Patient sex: M
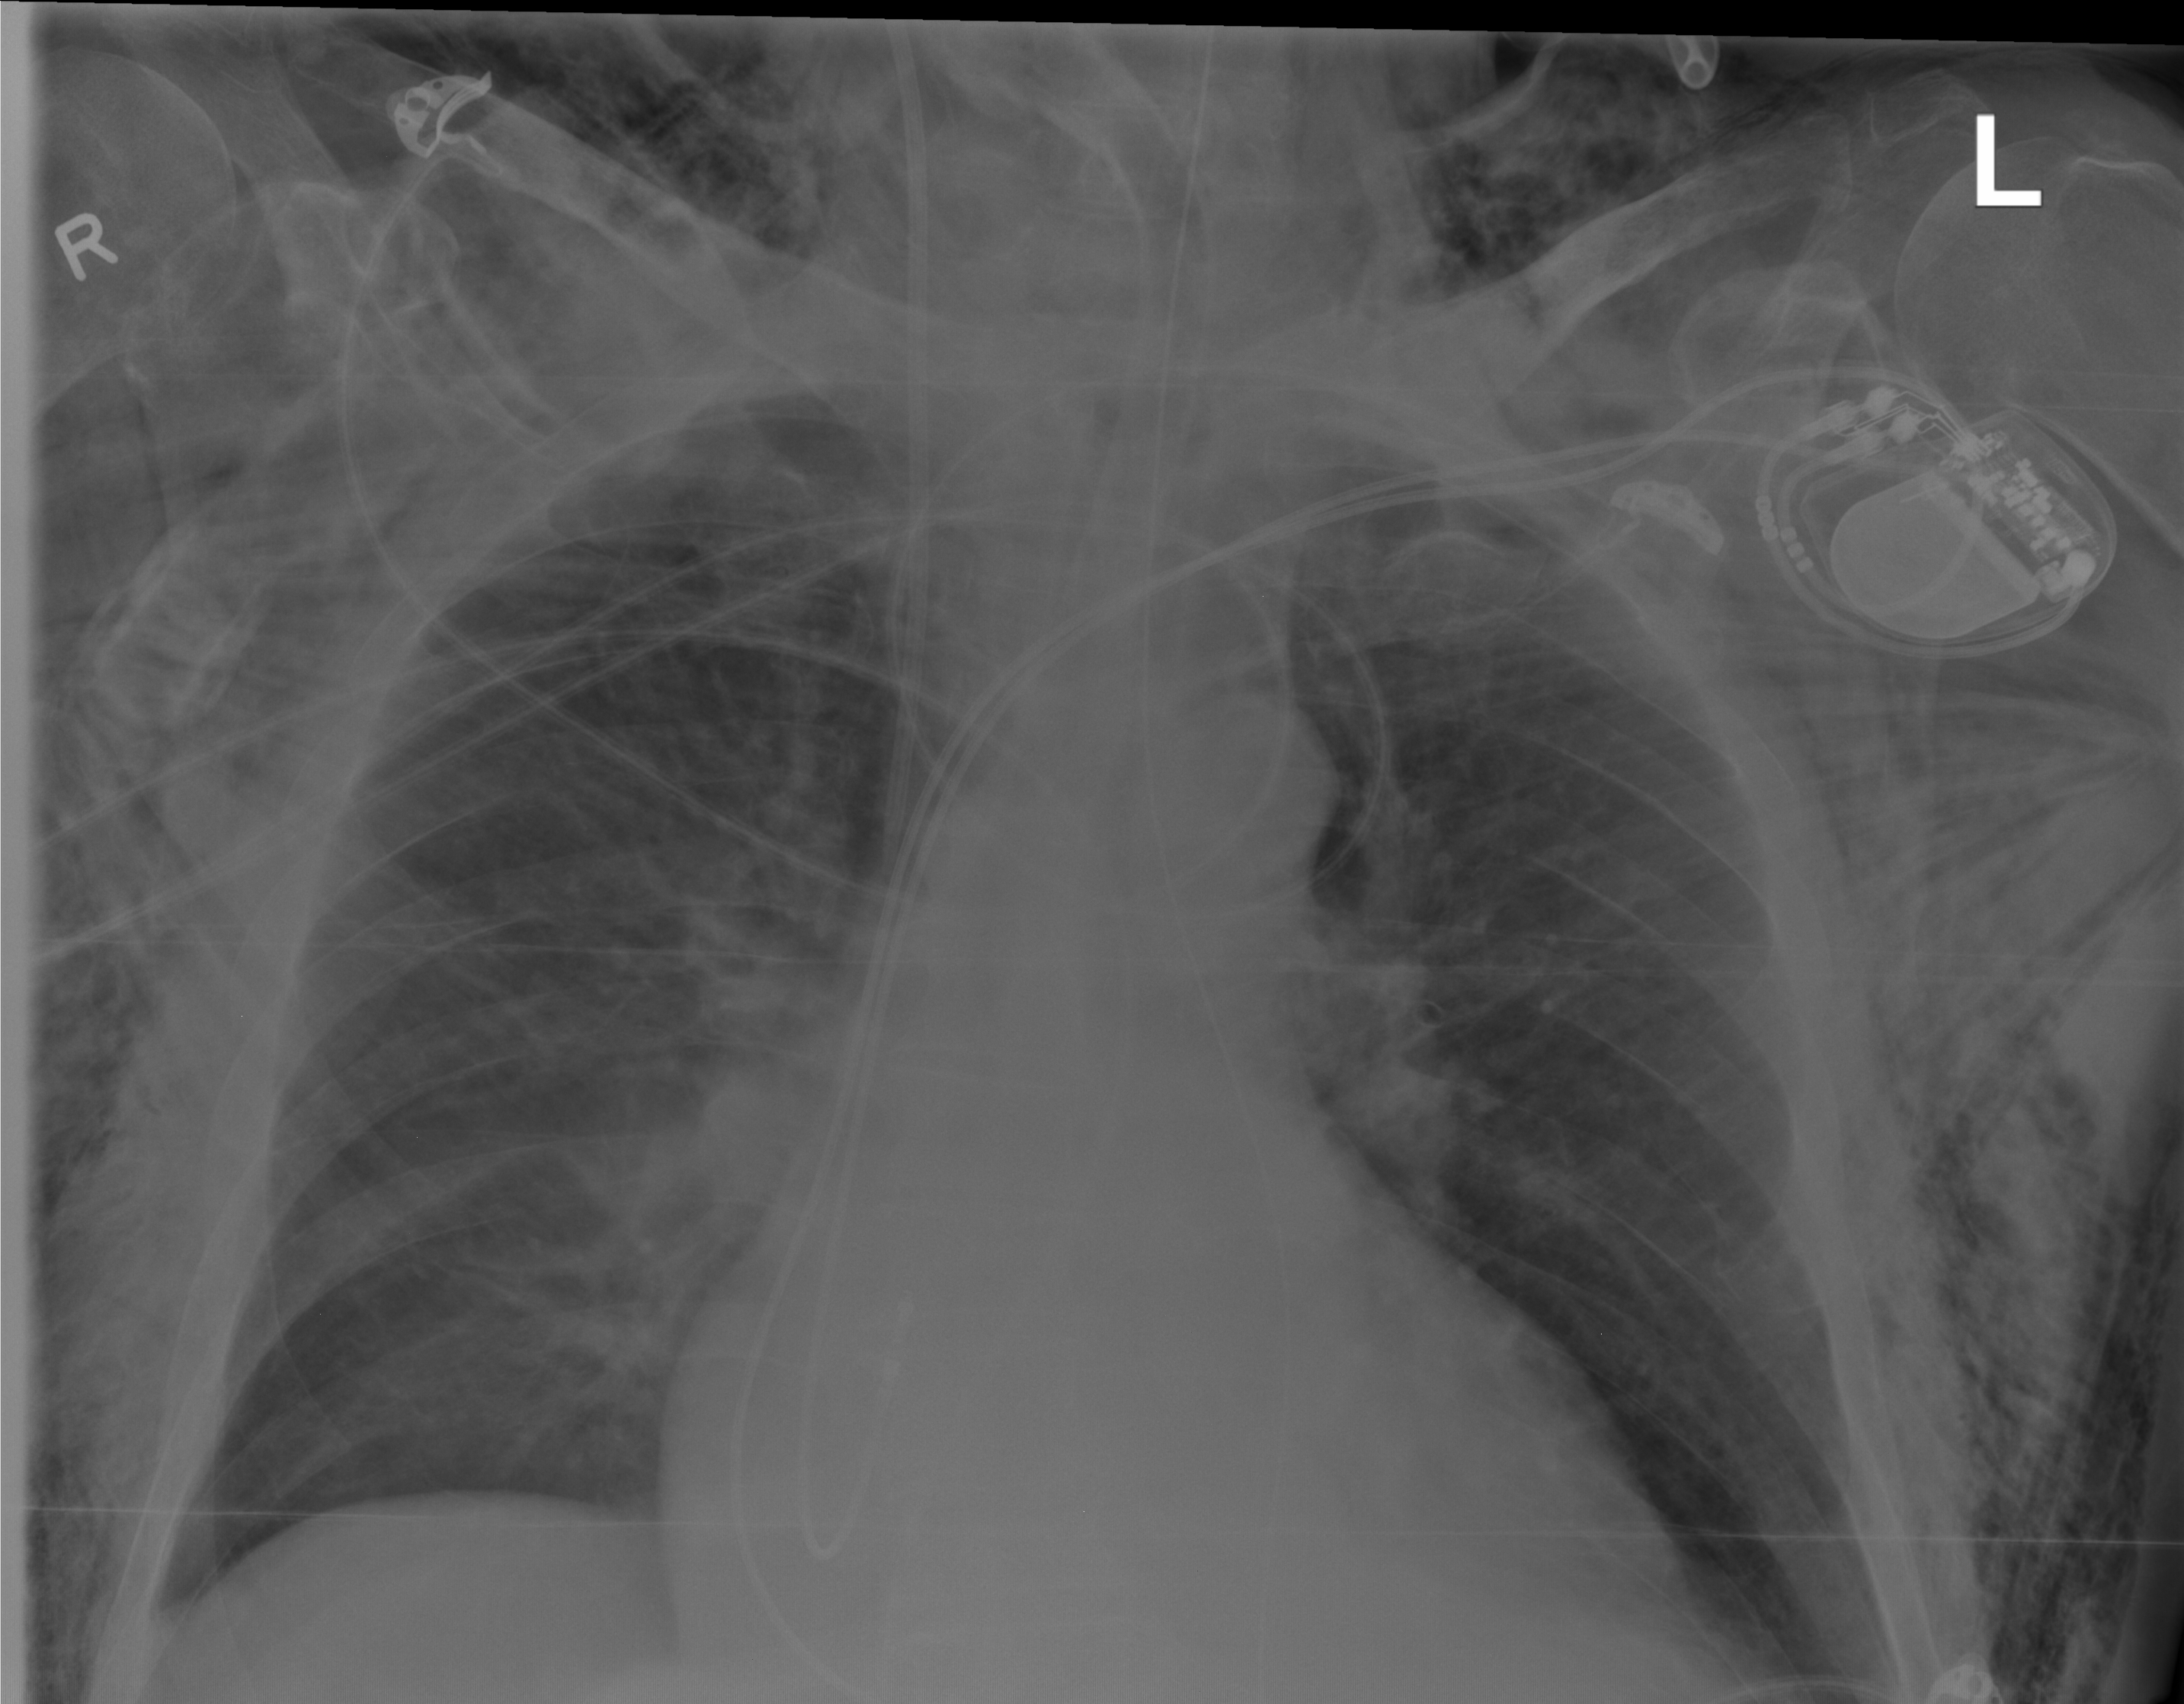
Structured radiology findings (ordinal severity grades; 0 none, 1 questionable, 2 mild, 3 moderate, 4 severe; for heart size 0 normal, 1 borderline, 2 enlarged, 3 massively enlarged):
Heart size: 2
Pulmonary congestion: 0
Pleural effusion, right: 0
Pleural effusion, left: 0
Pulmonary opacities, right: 0
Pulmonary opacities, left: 0
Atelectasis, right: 2
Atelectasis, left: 0